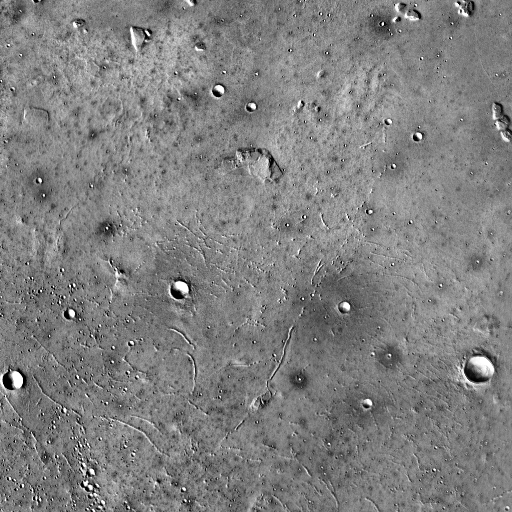
Crater classes present: Background, Other, Secondary